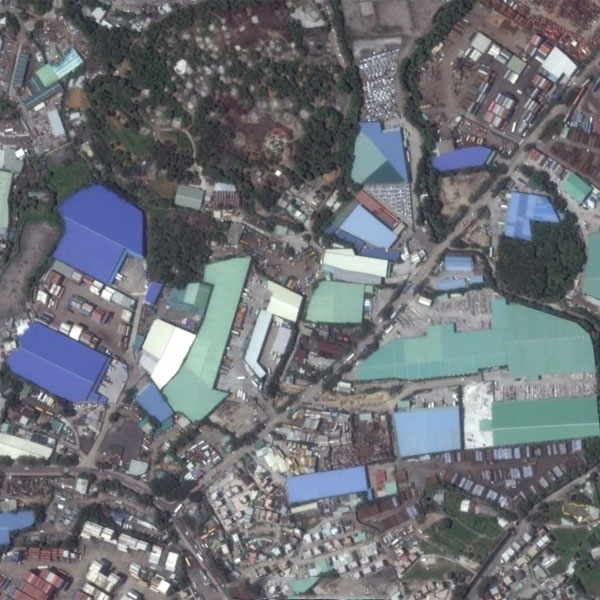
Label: Industrial